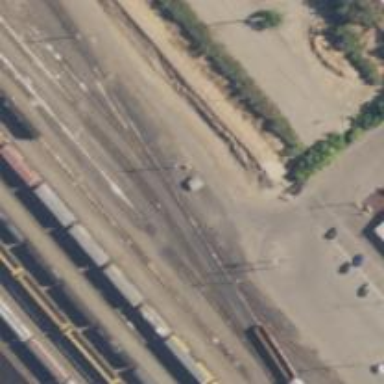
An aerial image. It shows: Railway yard in service.